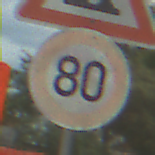
Verkehrszeichen: Geschwindigkeit80
Zusatzzeichen oben: UnebeneFahrbahn
Umgebung: Outdoor, Suburban
Tageszeit: MorningAfternoon
Wetter: PartlyCloudy
Licht: Natural
Jahreszeit: NotSpecified
Kontrast: LowContrast